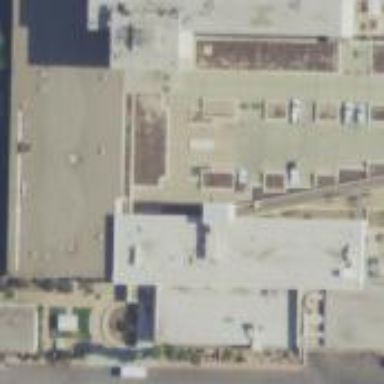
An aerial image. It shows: Courthouse building.